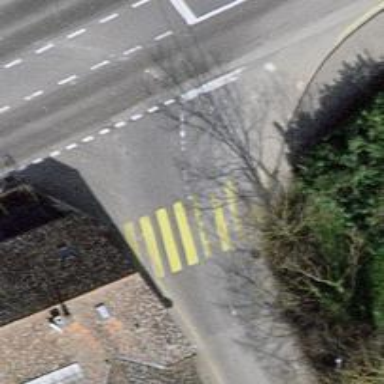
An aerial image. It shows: Marked road crossing.